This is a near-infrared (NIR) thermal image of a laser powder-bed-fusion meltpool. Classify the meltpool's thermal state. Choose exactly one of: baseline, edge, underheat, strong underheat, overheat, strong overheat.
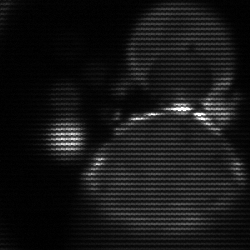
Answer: edge